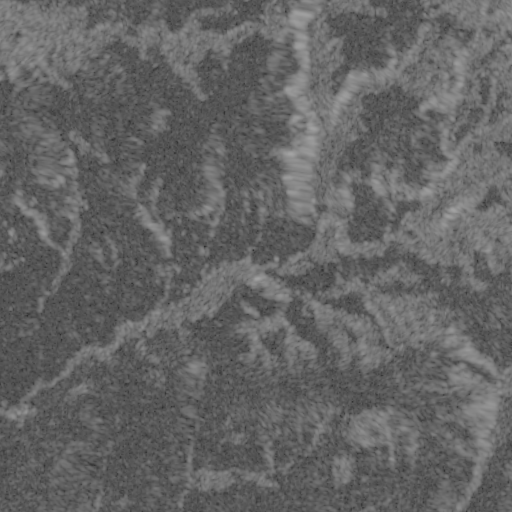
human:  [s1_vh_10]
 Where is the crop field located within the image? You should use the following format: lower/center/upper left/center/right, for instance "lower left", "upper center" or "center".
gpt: The crop field is located in the lower left of the image.
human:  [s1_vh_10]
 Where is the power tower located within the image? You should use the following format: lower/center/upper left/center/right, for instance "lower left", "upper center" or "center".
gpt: The power tower is located in the upper of the image.
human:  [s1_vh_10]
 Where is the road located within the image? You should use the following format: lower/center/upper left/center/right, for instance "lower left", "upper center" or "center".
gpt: There is no road in the image.

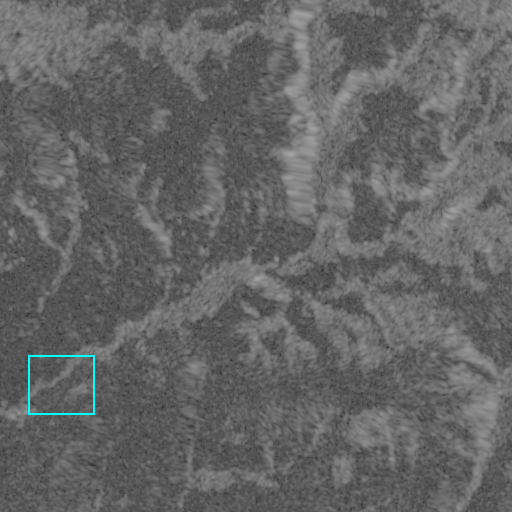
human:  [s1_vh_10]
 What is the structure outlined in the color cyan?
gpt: The structure outlined in cyan is a crop field.
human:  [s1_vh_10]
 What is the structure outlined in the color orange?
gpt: There is no orange outline.